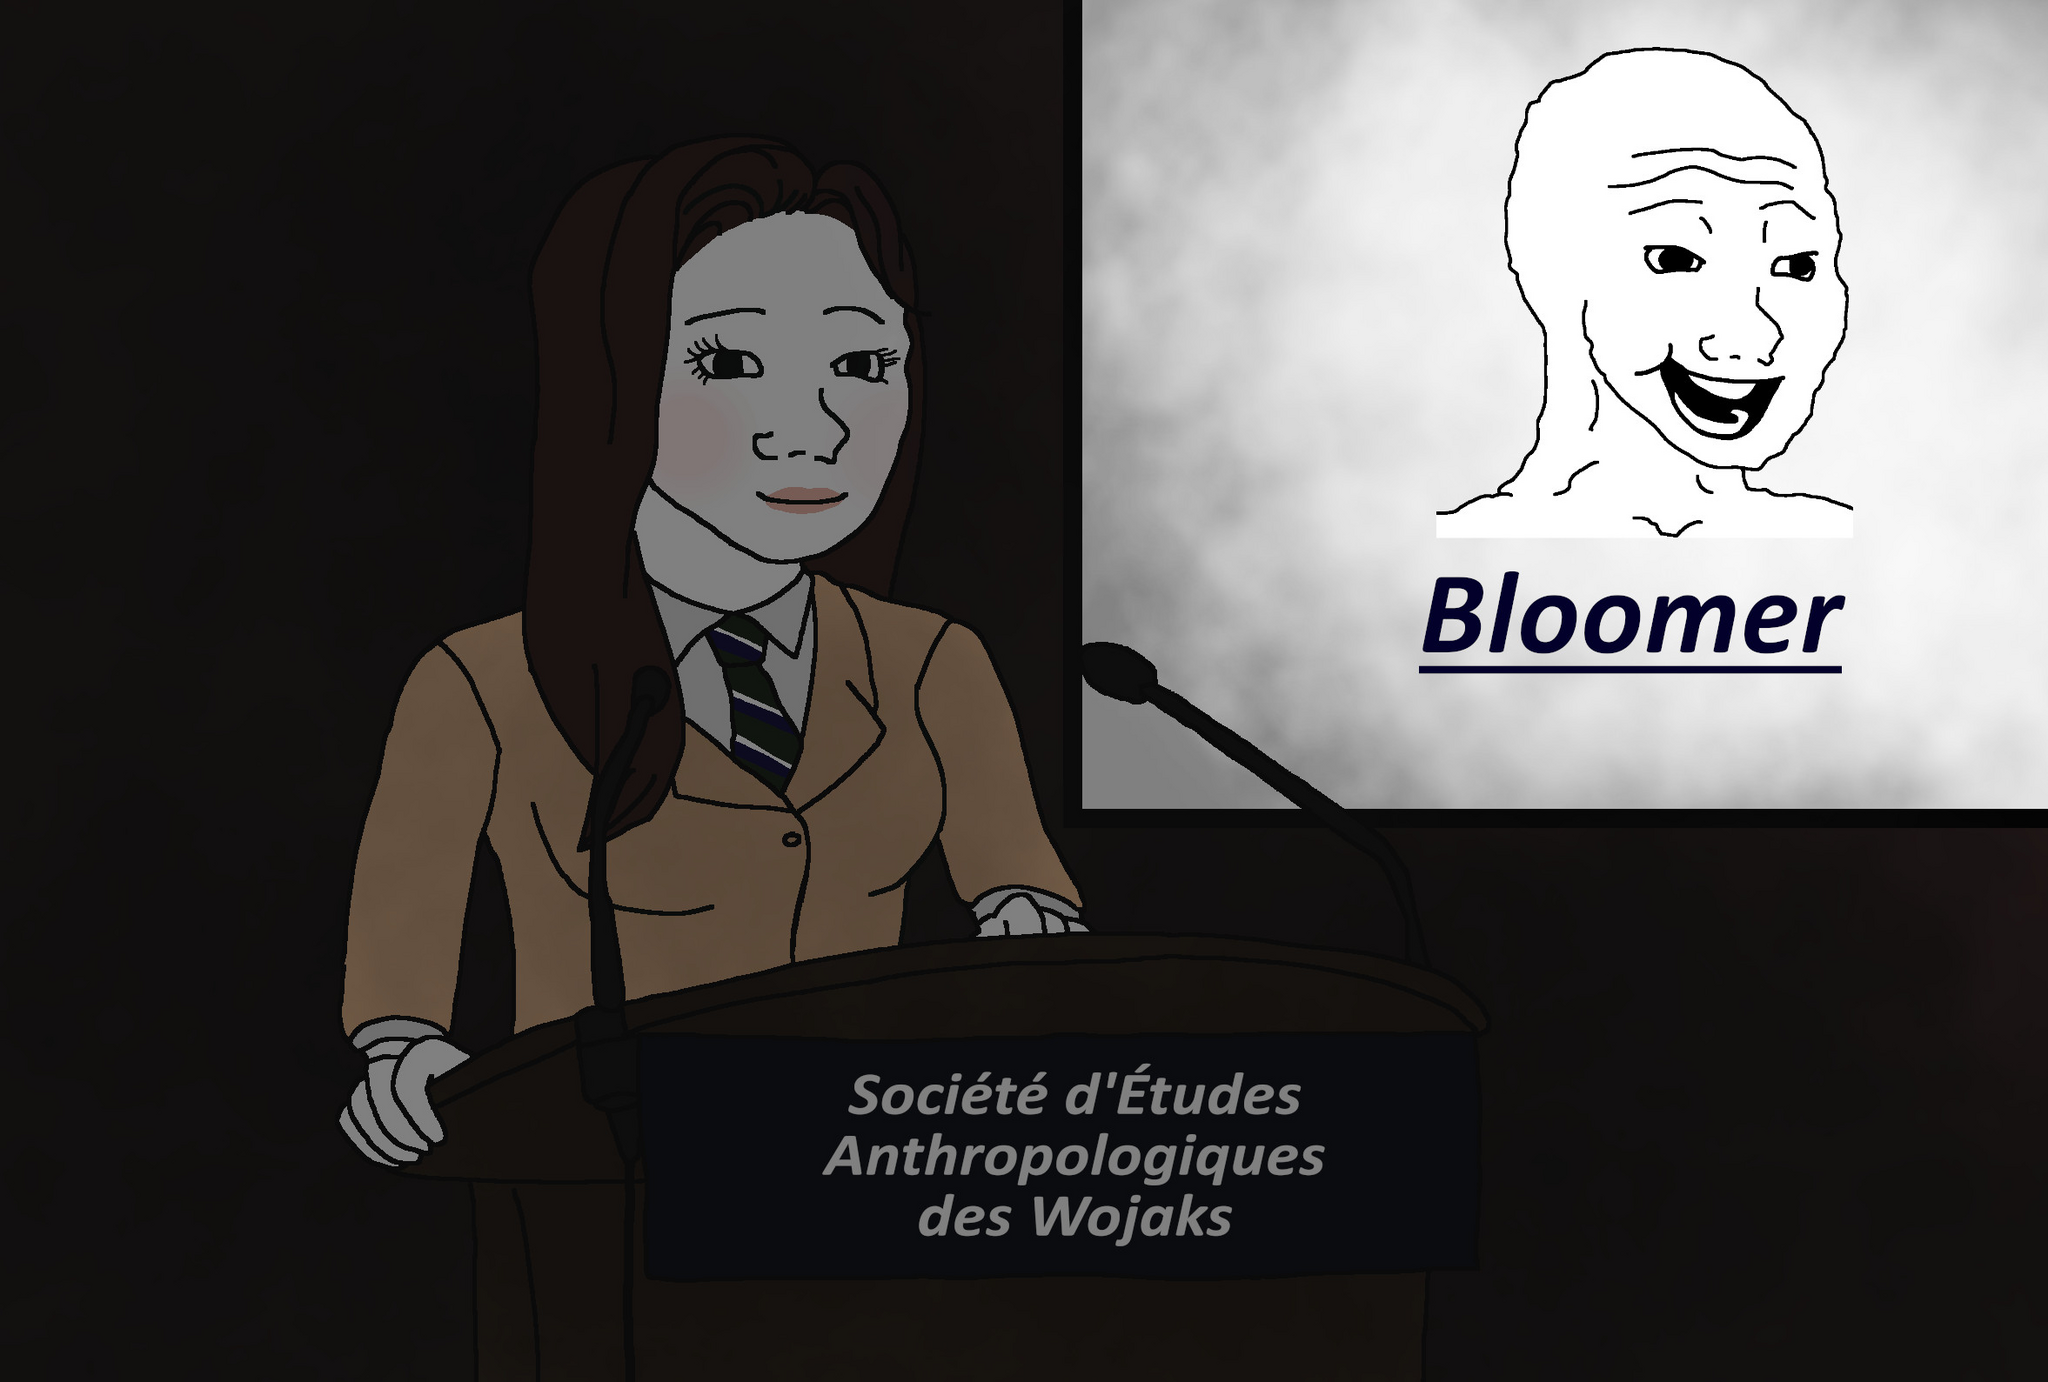
Label: 5_Wojak_with_Background